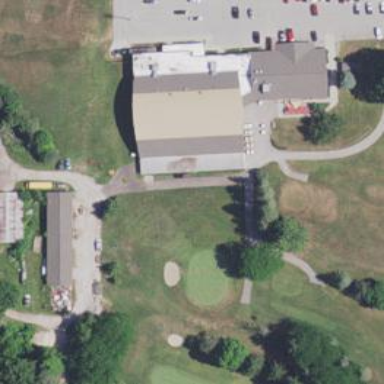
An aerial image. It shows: Service road designated as golf cart path.